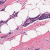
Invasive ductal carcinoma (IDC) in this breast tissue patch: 1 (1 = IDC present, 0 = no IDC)